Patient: sex M, age 71
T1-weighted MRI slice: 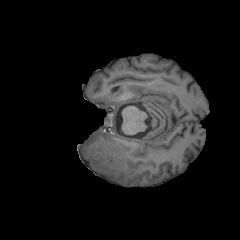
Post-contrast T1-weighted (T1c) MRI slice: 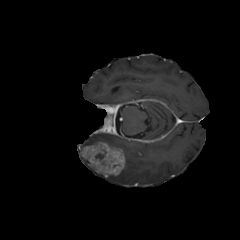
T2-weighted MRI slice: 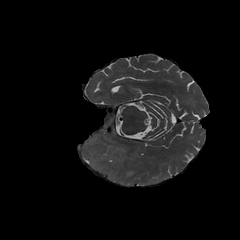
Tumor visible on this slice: yes
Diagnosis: Glioblastoma, IDH-wildtype
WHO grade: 4